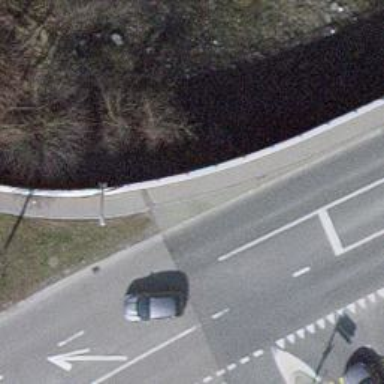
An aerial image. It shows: Footway passing through tunnel.